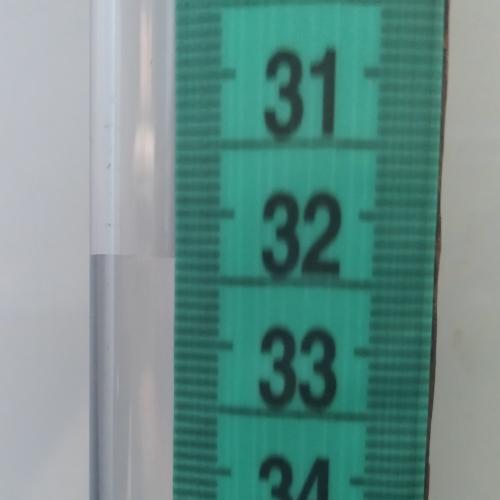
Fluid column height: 32.4 cm